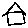
Label: house